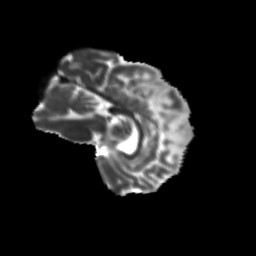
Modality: T2w
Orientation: sagittal
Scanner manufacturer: siemens
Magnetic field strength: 3 T
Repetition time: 9.2 s
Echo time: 0.084 s